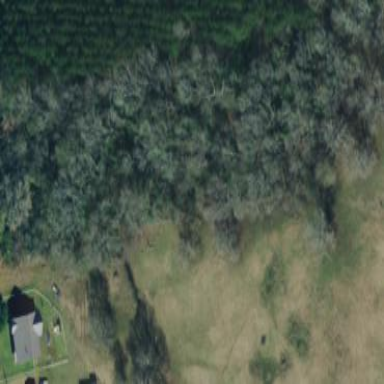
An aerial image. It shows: Mixed woodland with variety of leaf types and cycles.